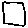
Label: square